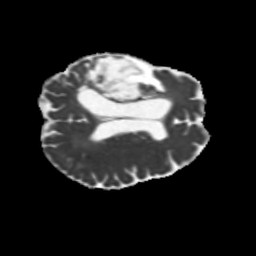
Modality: MD
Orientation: axial
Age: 63
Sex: female
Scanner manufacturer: siemens
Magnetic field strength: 3 T
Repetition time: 5.25 s
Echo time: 0.08 s